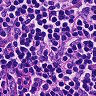
Metastatic tissue present: no